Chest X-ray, PA view. Patient: 47 years old, sex F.
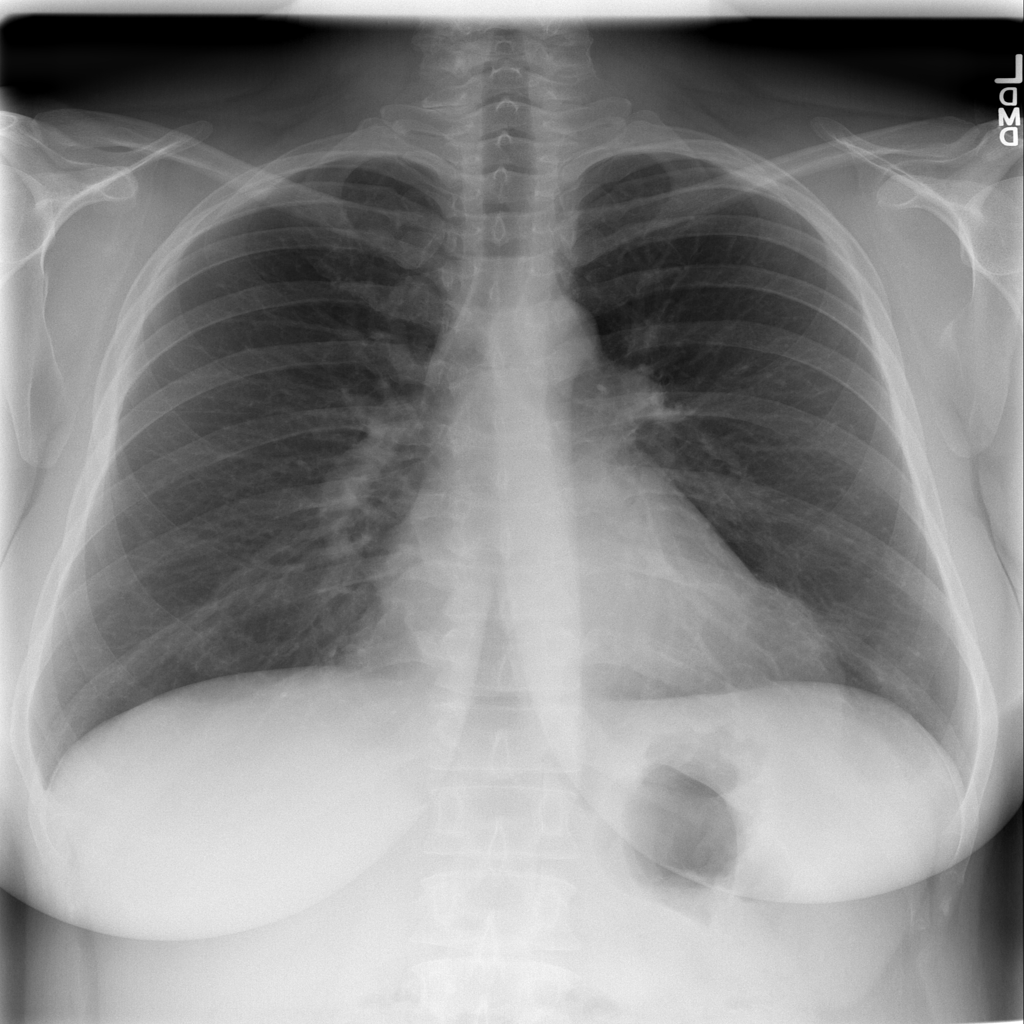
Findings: No Finding